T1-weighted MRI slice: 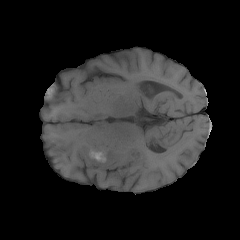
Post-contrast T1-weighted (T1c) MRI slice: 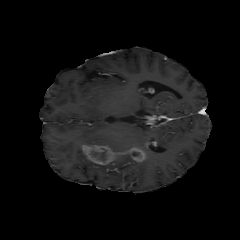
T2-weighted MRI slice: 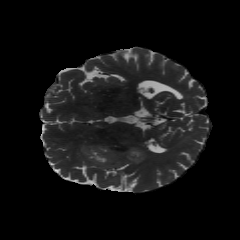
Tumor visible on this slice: yes